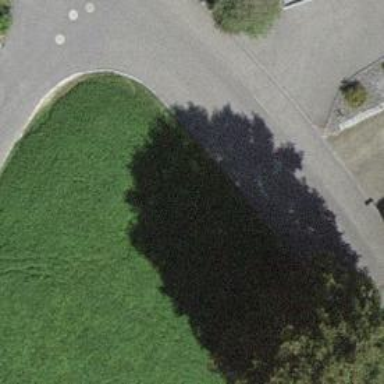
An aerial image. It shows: Residential road with sidewalk on the left.